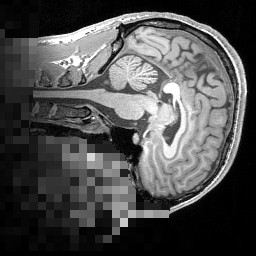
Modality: T1w
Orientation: sagittal
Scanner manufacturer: siemens
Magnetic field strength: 3 T
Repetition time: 1.5 s
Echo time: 0.00291 s